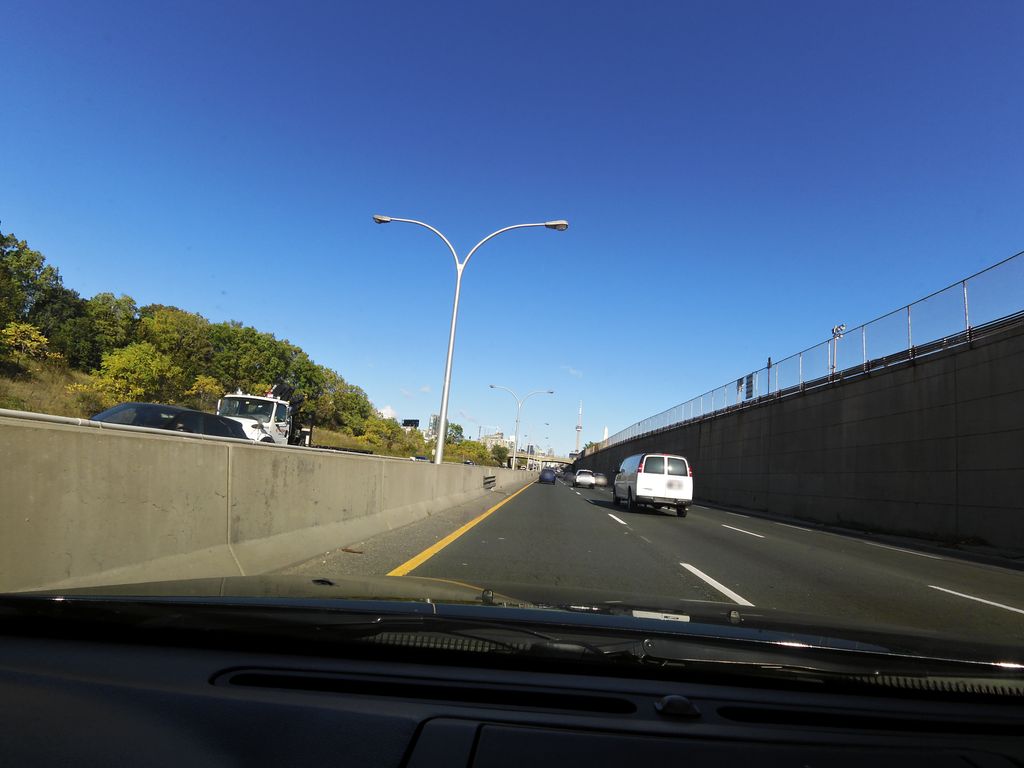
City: toronto